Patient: sex M, age 72
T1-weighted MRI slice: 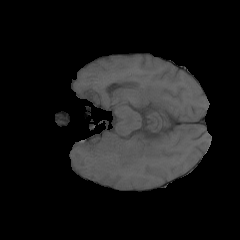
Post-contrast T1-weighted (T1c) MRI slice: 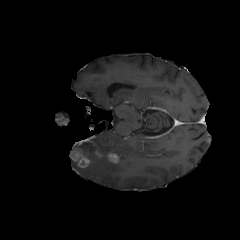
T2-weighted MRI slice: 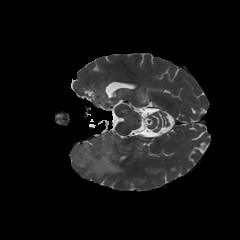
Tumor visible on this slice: yes
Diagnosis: Glioblastoma, IDH-wildtype
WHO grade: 4